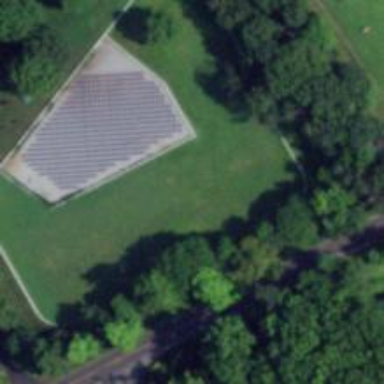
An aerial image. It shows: Solar power generator.